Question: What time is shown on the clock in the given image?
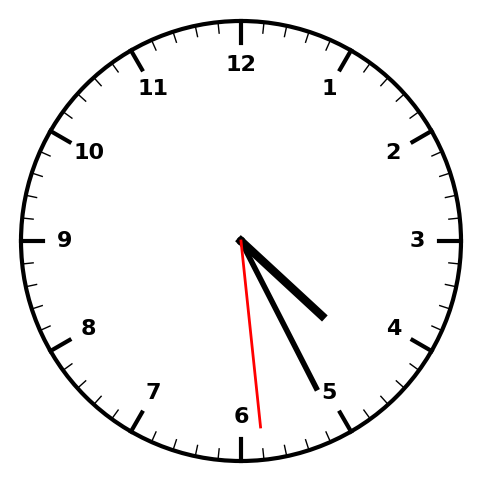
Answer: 04:25:29